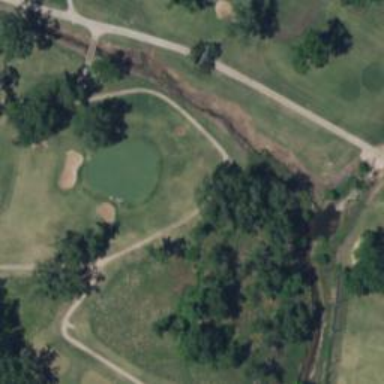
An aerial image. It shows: Footway that resembles golf path.